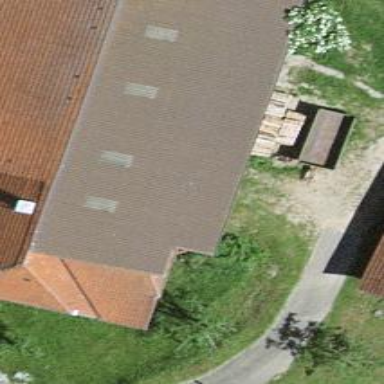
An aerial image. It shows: Farm building.